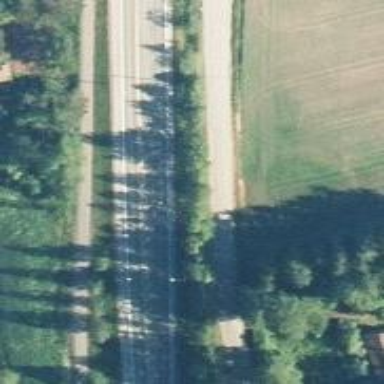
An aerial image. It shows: Asphalt road classified as primary highway.